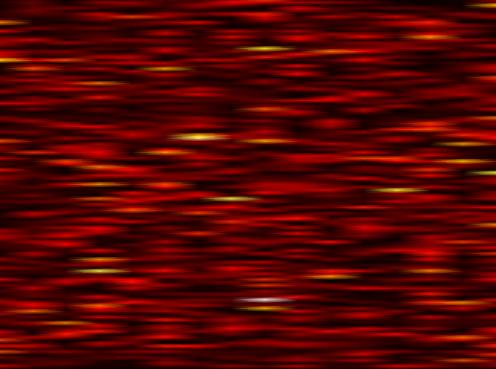
Label: UFMC